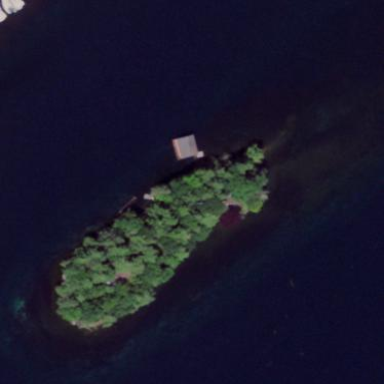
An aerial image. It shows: Islet.